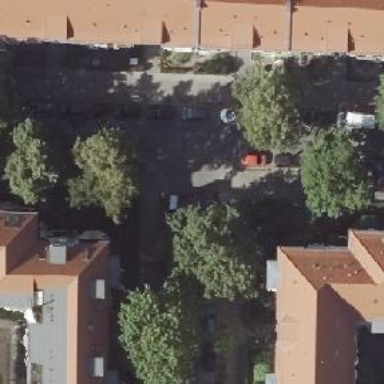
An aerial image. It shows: Residential road with on-street parallel parking lanes on both sides.